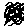
Label: zigzag